Question: For deep learning developers, anaconda/miniconda provide better python environment management.
However, creating a new conda environment also cost time. If I know each anaconda/miniconda distribution's default python version, I can choose that anaconda/miniconda to install, and don't have to create a new conda environment with different python version.
How can I generate a version mapping table between python and anaconda, between python and miniconda?
I've searched in the internet and found a table like this, but still don't know how to generate it:

ref: <URL>
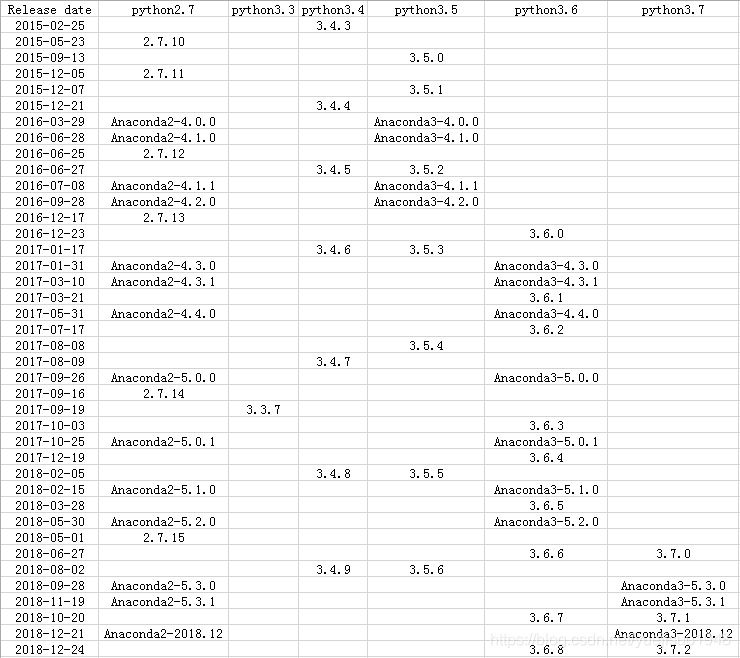
Answer: See 'https://docs.anaconda.com/anaconda/packages/oldpkglists/', this is the official site which gives the each anaconda's python version. People can use its original text, parse them, and generate a table. I didn't find miniconda's.